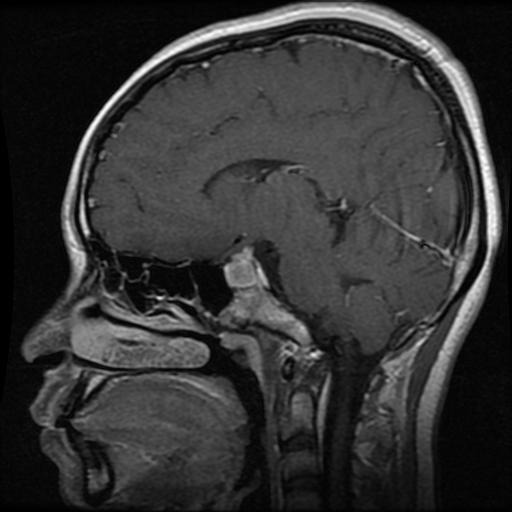
Label: pituitary